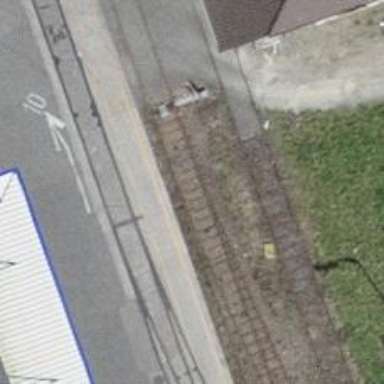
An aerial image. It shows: Railway switch.